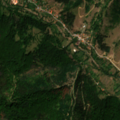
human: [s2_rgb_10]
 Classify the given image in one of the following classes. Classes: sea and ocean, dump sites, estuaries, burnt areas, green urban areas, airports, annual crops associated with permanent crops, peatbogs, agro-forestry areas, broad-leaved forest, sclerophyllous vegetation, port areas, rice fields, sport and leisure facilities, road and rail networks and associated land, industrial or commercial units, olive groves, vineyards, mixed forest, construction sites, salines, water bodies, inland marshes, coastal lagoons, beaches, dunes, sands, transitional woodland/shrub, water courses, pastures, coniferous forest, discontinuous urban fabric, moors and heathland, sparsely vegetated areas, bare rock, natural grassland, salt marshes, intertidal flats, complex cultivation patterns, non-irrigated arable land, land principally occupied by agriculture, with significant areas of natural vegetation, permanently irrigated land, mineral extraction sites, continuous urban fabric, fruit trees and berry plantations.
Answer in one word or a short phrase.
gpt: complex cultivation patterns, land principally occupied by agriculture, with significant areas of natural vegetation, broad-leaved forest, coniferous forest, mixed forest, natural grassland, transitional woodland/shrub